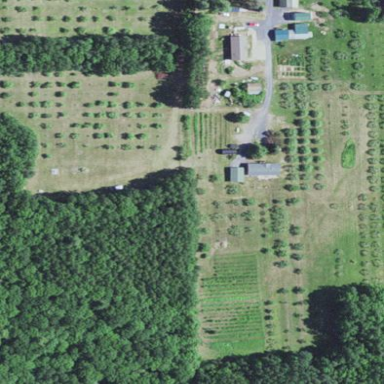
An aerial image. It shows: Orchard.